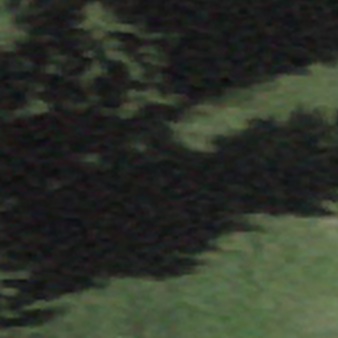
Label: other